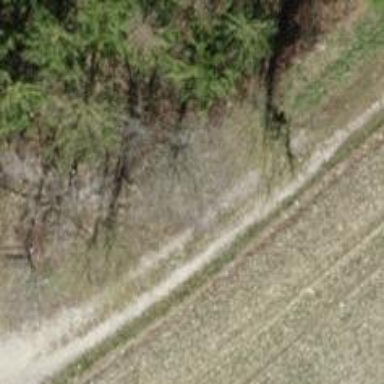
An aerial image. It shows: Track with ground surface. The track is Grade 4.